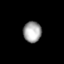
Tissue: skin
Cell type: Epithelial cells
Senescence score: 0.2553
Nuclear area (px): 371
Mean DAPI intensity: 164.42